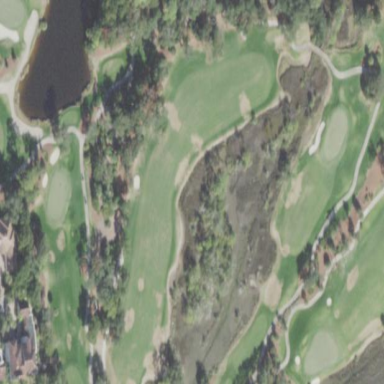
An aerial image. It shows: Water hazard on golf course. The hazard is natural water feature.